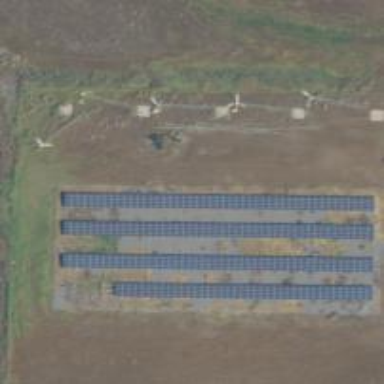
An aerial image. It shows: Solar power plant with photovoltaic technology generating electricity.